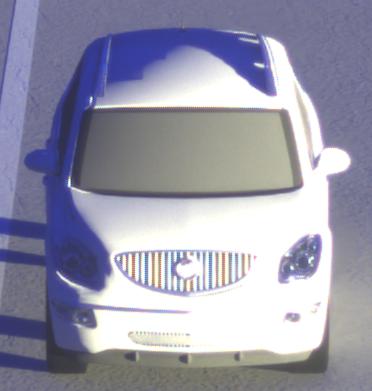
Make: Buick
Model: Enclave
Detailed model: GMT967
Model produced from: 2007
Model produced until: 2017
Doors: 5
Color: white
Road condition: dry road
Daytime: sunrise or sunset
Contrast: high contrast